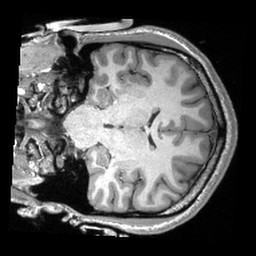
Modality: T1w
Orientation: coronal
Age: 22
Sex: female
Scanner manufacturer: siemens
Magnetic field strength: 3 T
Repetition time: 2.3 s
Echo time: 0.00308 s